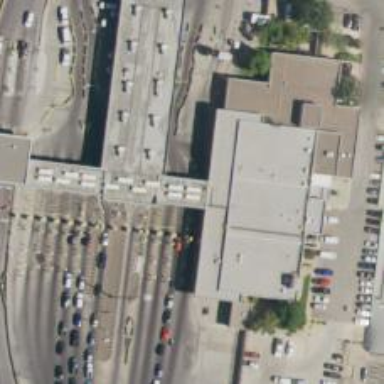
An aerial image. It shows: Border control barrier.